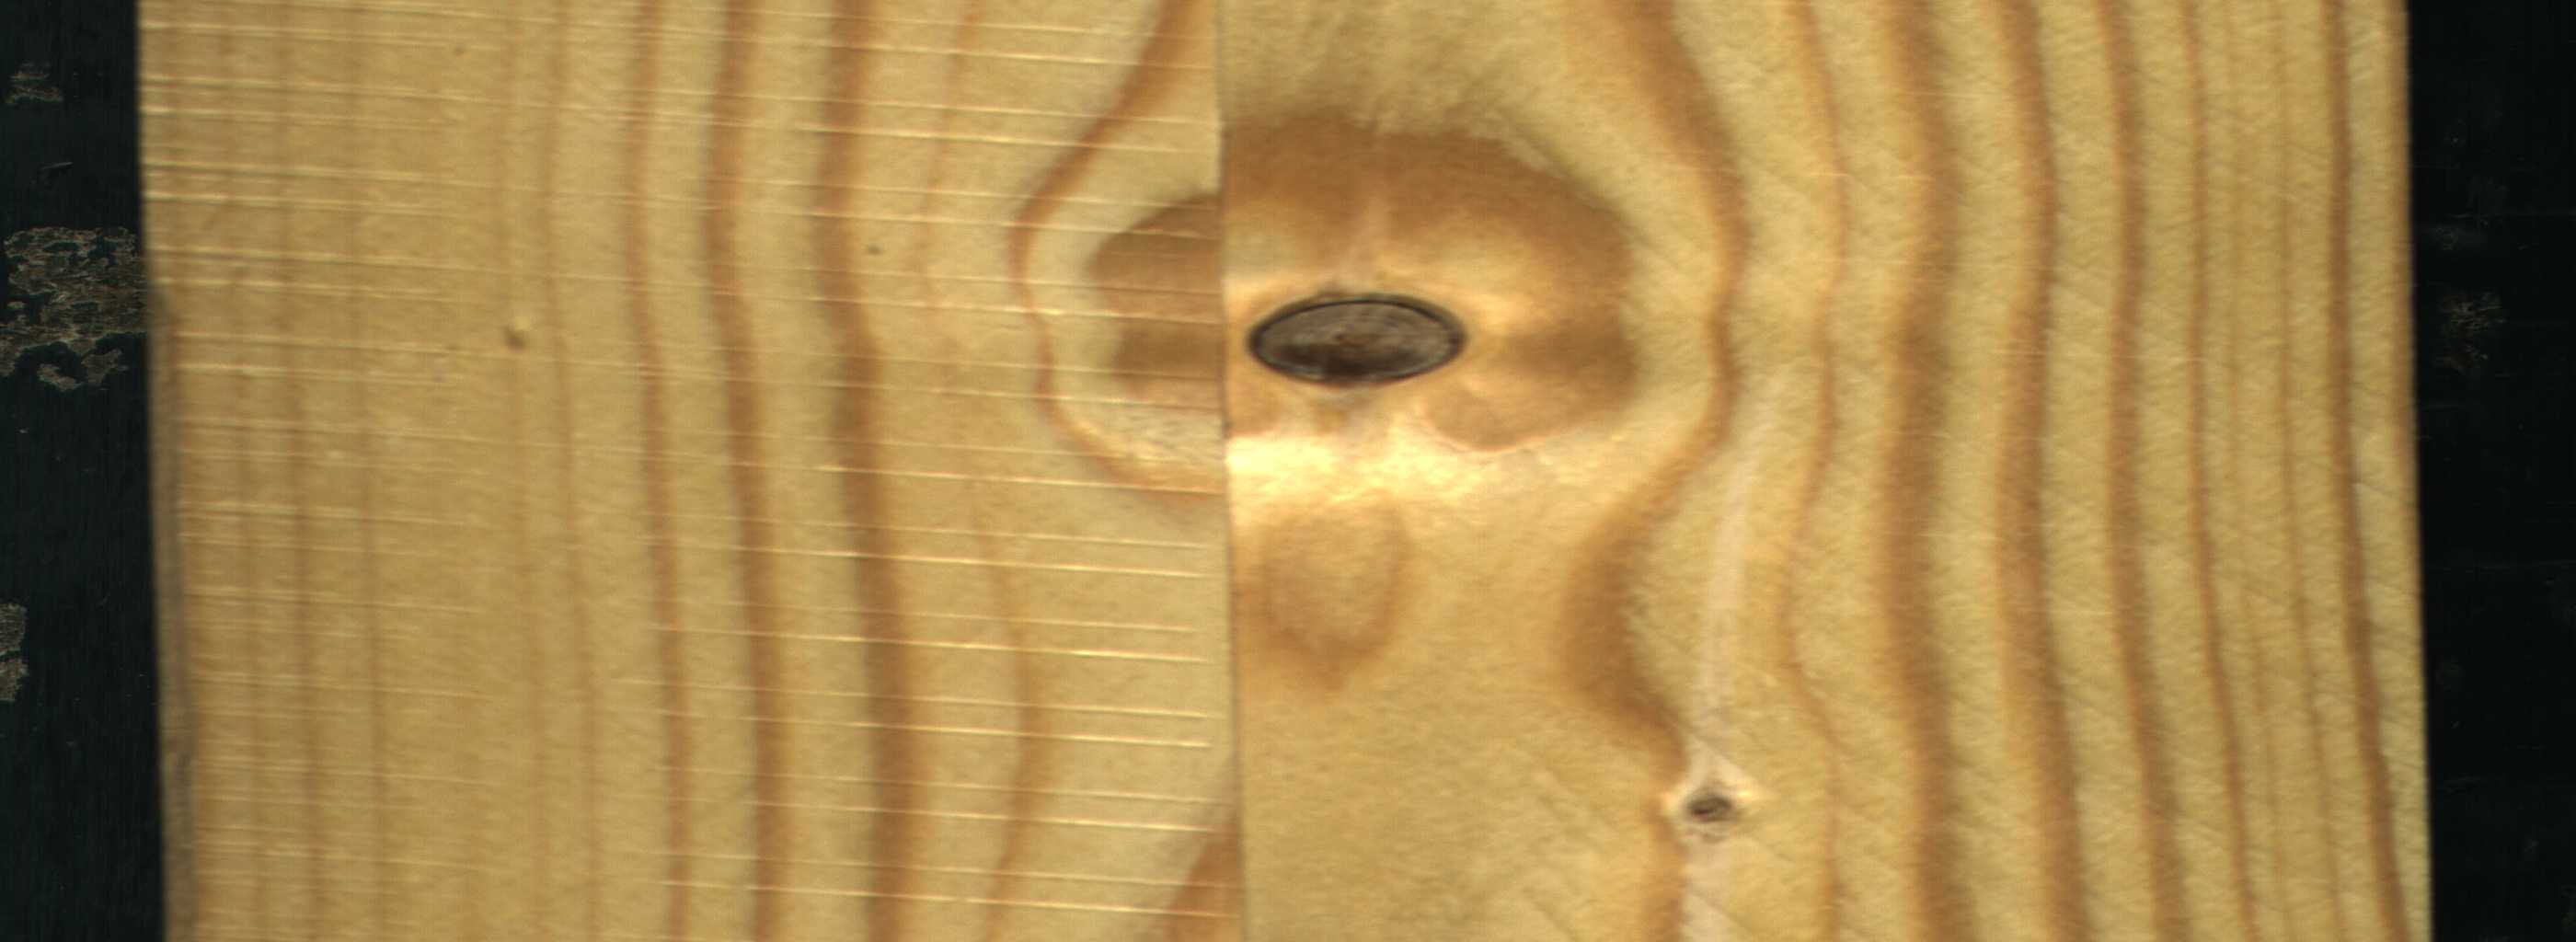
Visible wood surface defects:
Dead_Knot
Live_Knot